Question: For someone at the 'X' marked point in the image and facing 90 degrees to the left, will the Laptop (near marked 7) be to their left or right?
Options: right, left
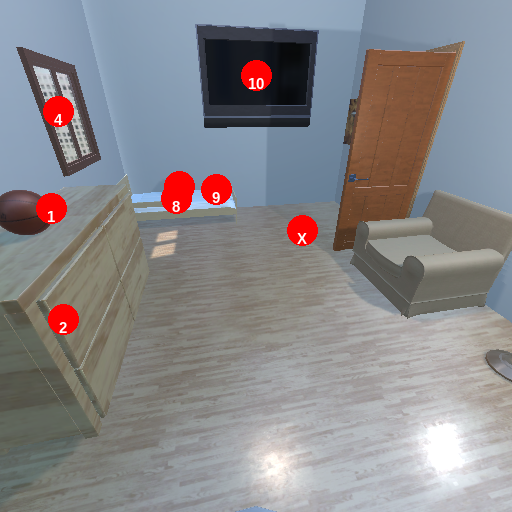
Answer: right